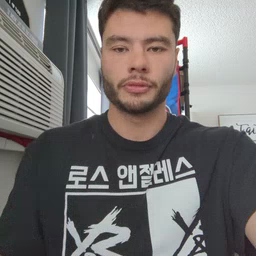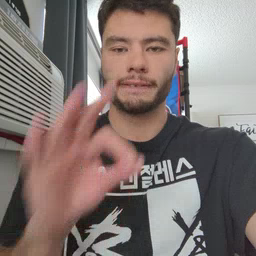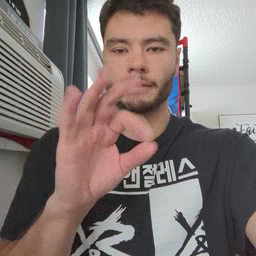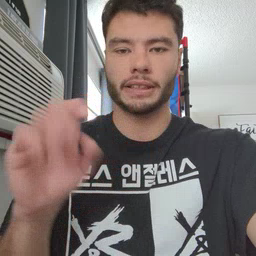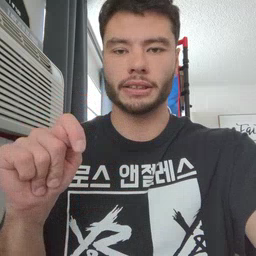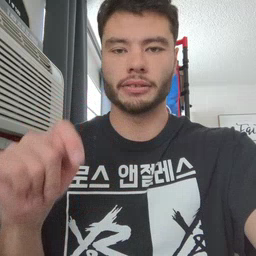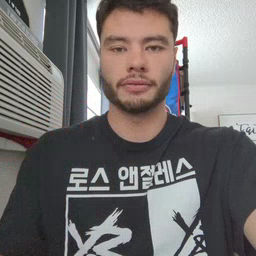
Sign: feet